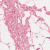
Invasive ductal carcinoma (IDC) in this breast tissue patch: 0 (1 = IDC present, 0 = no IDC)